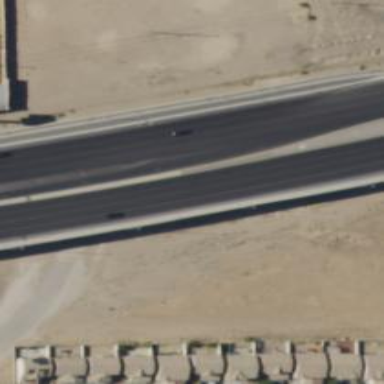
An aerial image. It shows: Expressway with asphalt surface classified as trunk highway.